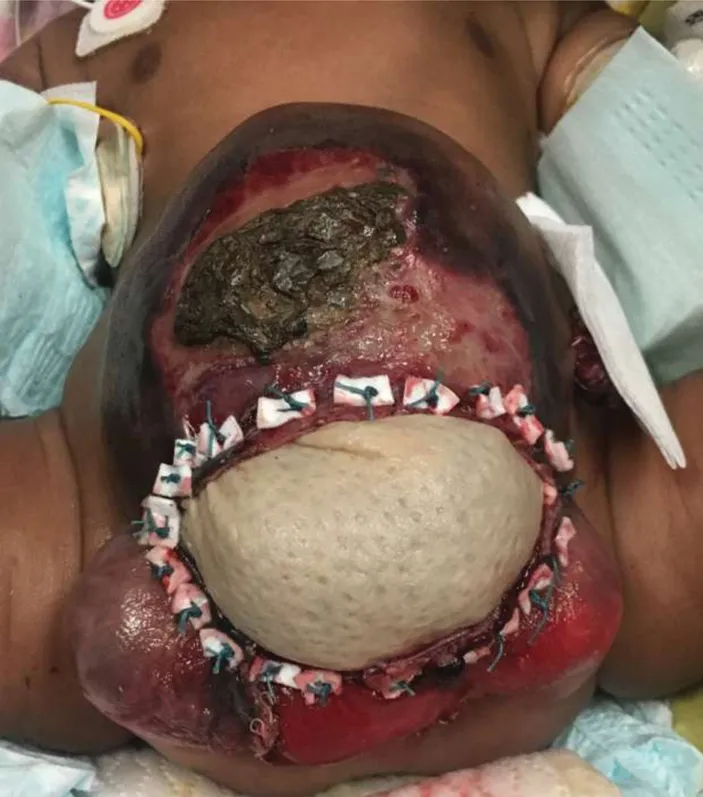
Three months old: Postrepair with bowel patch between bladder plates and alloderm closure of omphalocele. Ostomy is in the left upper quadrant, under the gauze.
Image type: medical_photograph (other_medical_photograph)